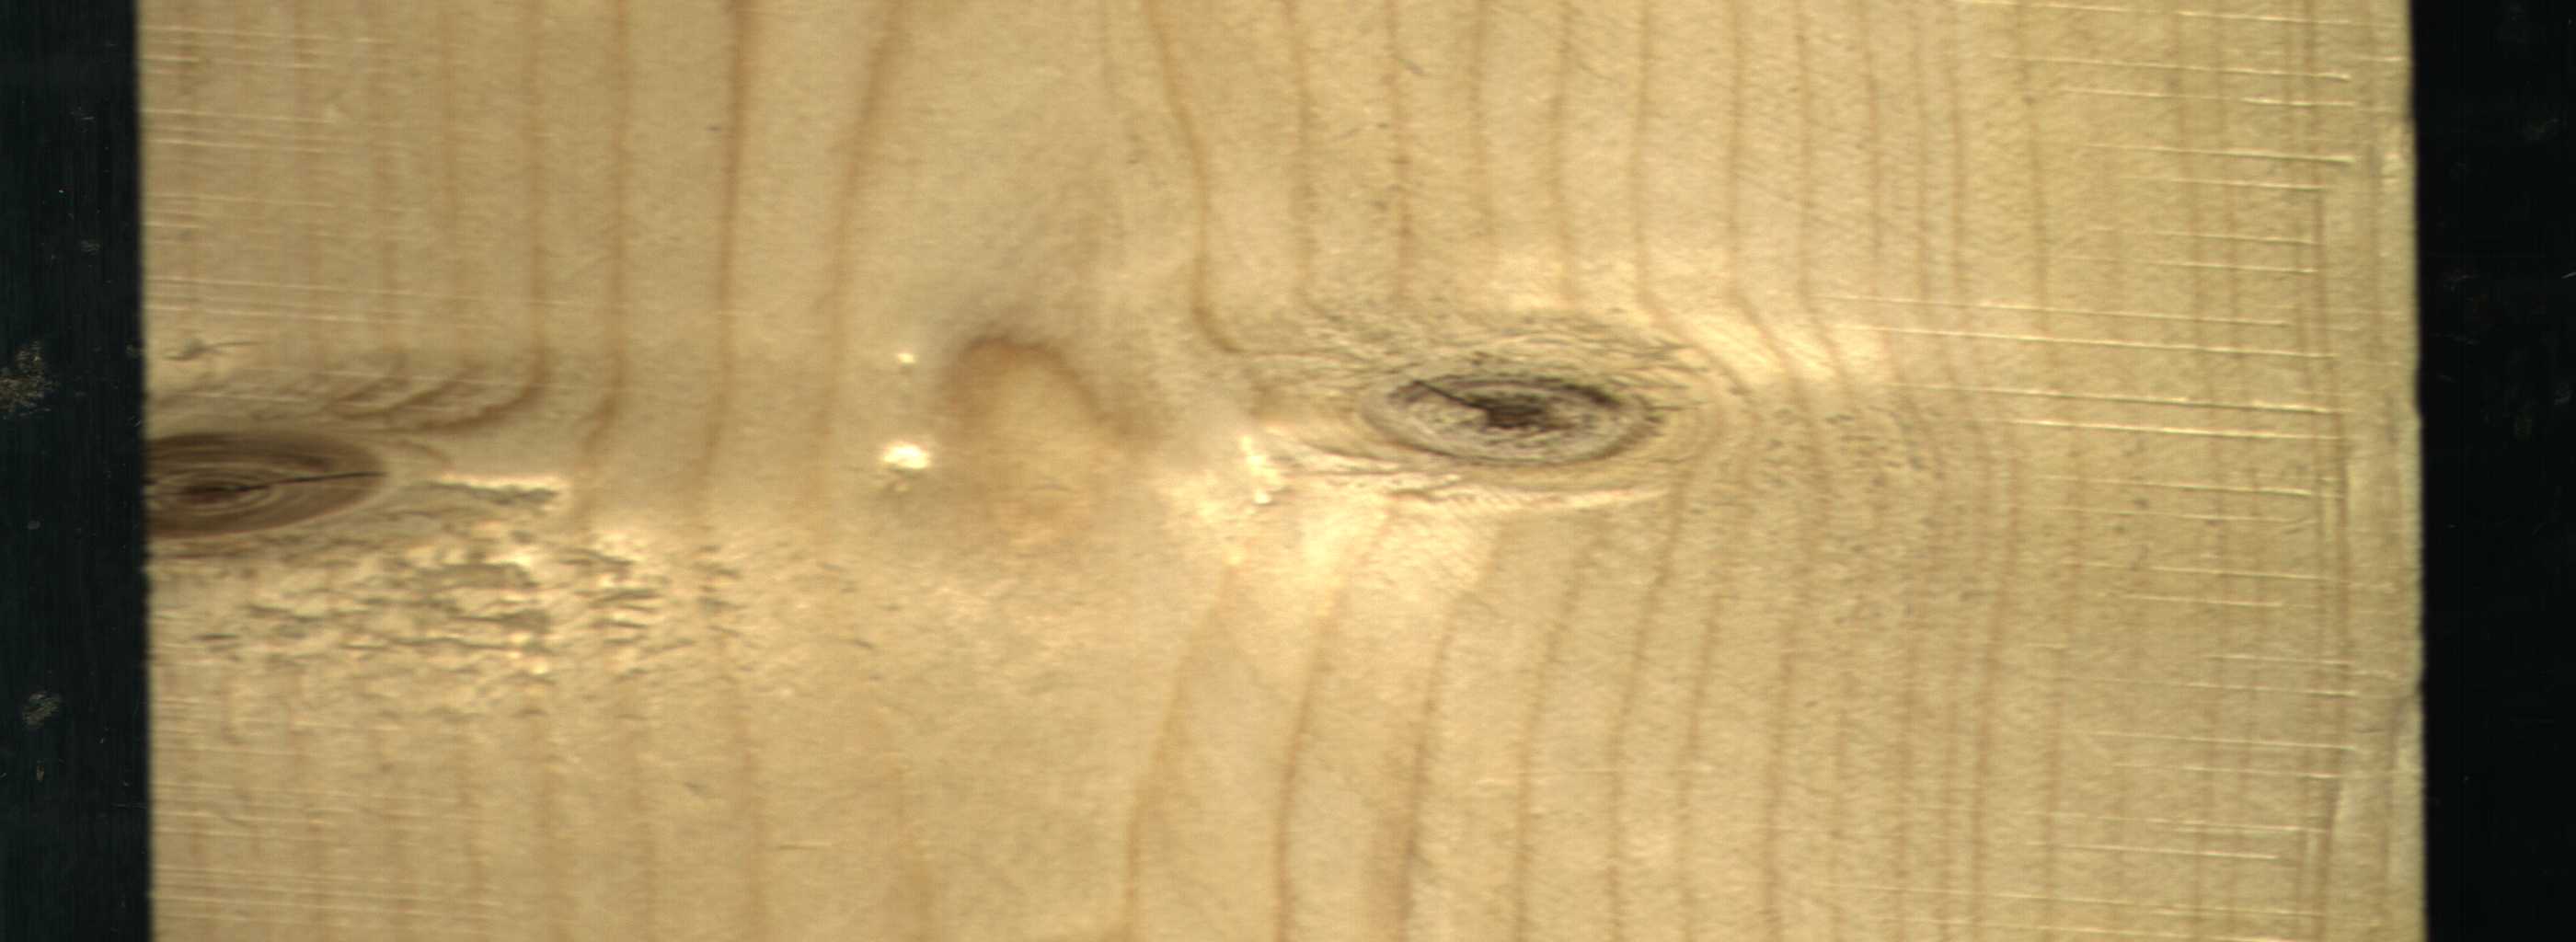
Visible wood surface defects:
knot_with_crack
knot_with_crack